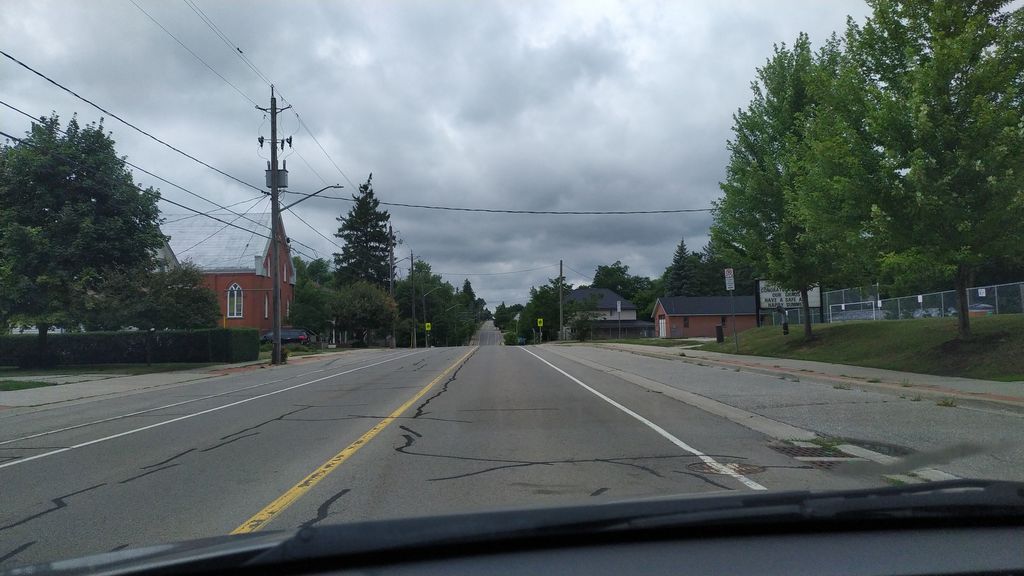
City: kitchener-waterloo